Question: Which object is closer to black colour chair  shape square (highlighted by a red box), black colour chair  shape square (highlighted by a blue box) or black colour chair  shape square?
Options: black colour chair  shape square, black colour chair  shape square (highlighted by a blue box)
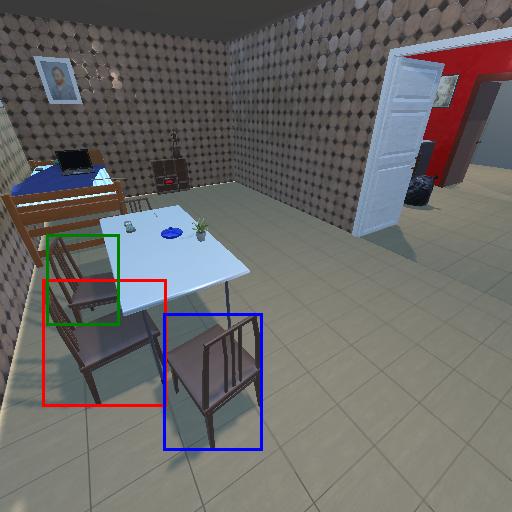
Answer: black colour chair  shape square